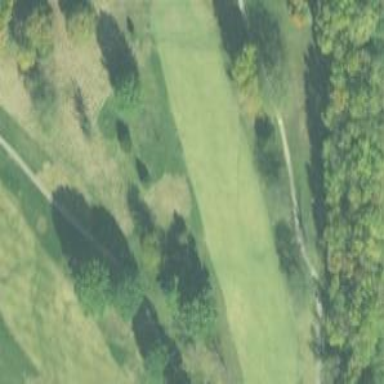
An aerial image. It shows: Golf fairway surrounded by grass.